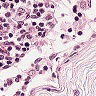
Metastatic tissue present: no